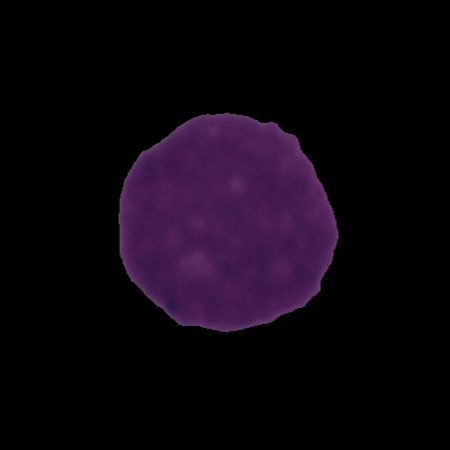
Label: cancer